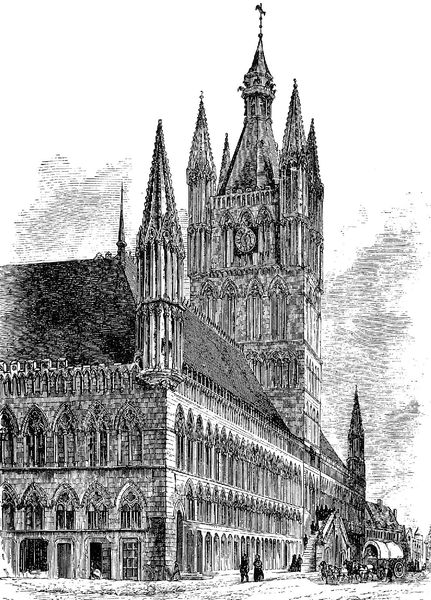
Titel: Tuchhalle Ypern
Standort: Ypern (Ieper) (EU - B)
Schlagwörter: himmel, menschen, fenster, zeichnung, barock, kirche, pferde, turm, bogen, kutsche, wagen, papst, uhr, kreuz, türme, dom, kunst, rathaus, kathedrale, spitzbögen, mittelalter, macht, planwagen, ansehen, christen, christentum, leipzig, eckturm, recht, institution, kathedrake